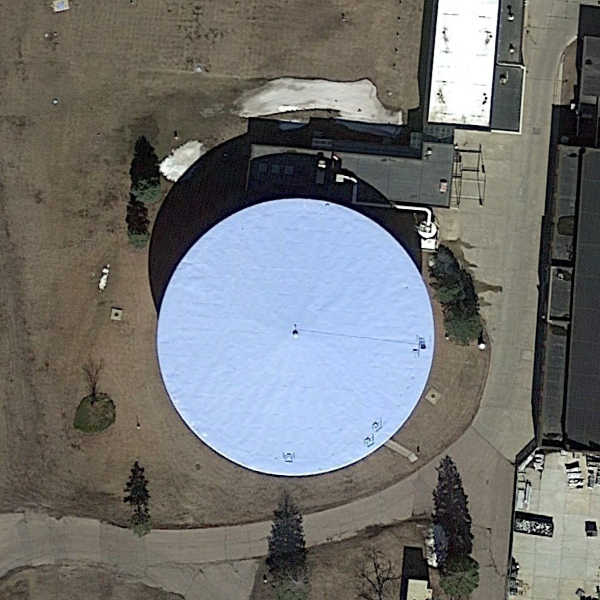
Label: Center